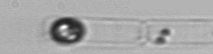
Label: Guinardia_delicatula_TAG_internal_parasite